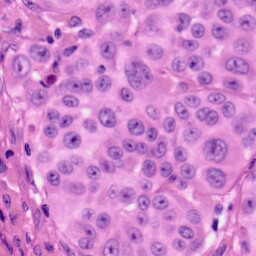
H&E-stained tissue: Skin